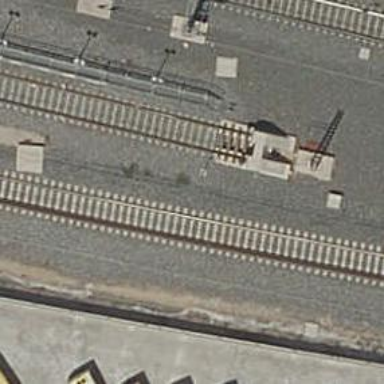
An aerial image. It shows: Railway buffer stop.